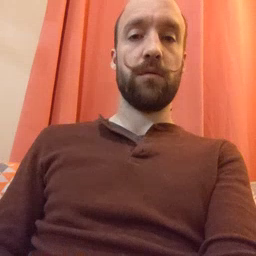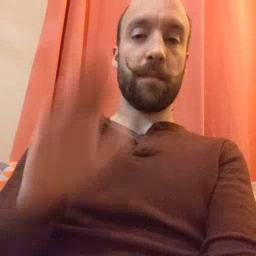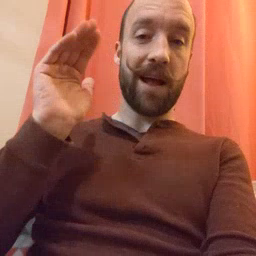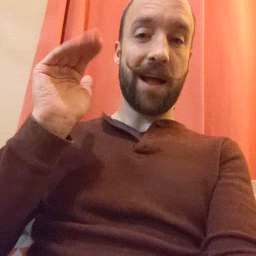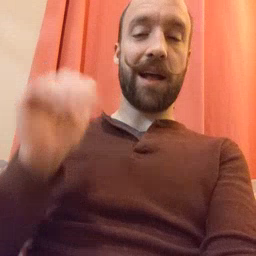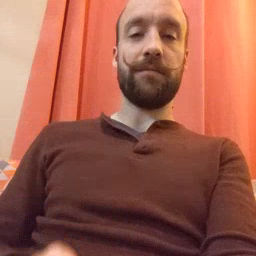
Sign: bye